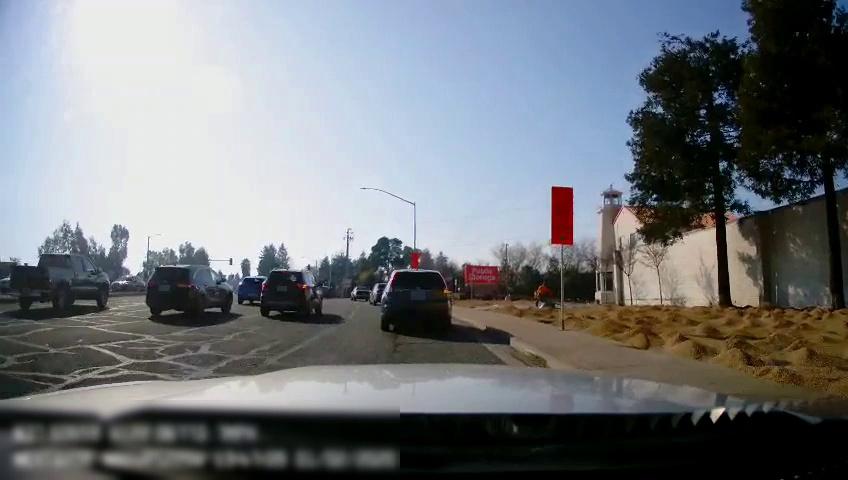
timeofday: Dusk/Dawn/Twilight
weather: Sunny
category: Drivable Space
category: Vehicles | SUV
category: Vehicles | SUV
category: Vehicles | SUV
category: Vehicles | SUV
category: Vehicles | SUV
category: Vehicles | Car
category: Vehicles | Truck
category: Vehicles | Car
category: Pedestrians
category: Traffic | Signs
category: Traffic | Signs